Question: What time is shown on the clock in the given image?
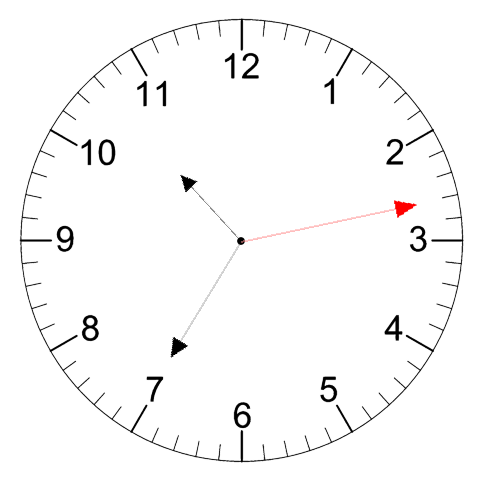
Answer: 10:35:13